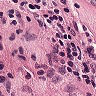
Metastatic tissue present: no